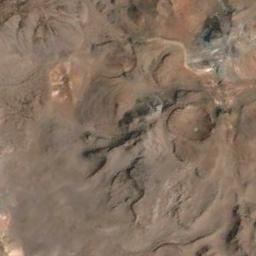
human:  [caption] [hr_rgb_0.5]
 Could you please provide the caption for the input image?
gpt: The mountain is consist of half of black soil and half of yellow soil .

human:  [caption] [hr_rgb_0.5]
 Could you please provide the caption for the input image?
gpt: The mountain has a rugged surface and its rocks are brown .

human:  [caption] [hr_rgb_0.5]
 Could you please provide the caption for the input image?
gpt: There is the mountain of uneven .

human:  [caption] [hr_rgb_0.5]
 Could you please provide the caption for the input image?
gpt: The mountain is covered with brown mud .

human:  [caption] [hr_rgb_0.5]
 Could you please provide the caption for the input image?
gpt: There are brown earth on the mountain .